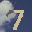
Label: 7